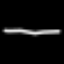
Label: line